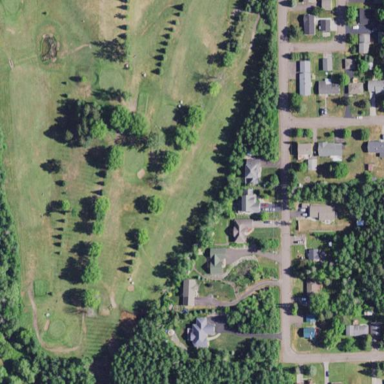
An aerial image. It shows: Grassy area designated as golf fairway.